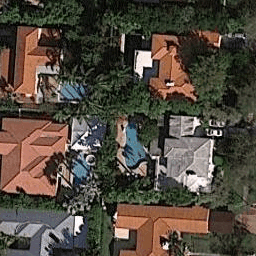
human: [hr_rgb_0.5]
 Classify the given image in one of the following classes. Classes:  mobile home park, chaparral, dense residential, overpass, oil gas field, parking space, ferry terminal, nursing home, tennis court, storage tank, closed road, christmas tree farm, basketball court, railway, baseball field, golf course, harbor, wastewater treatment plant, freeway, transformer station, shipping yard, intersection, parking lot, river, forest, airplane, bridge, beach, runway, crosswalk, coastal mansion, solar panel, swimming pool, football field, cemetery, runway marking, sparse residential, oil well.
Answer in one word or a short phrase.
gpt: coastal mansion